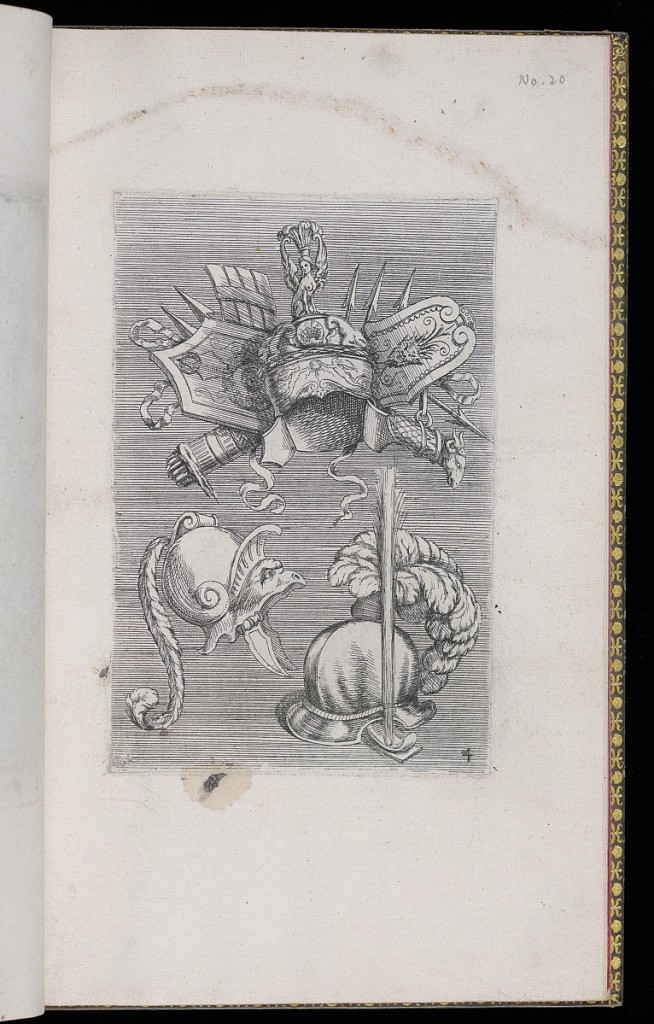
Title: Design for a Military Trophy and Two Helmets
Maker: D. Antoine Pierretz, French, active 1647
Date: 1648
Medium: Etching on laid paper
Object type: Print
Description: An ornamental print featuring a trophy of arms and two feathered helmets below. The trophy includes a helmet, shields, spears and arrows. The plate is numbered.